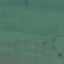
Land use / land cover: AnnualCrop